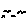
Label: bird